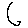
Label: moon